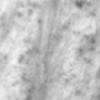
Label: no_change